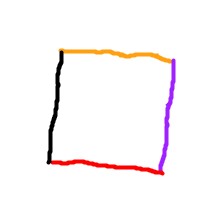
Shape: square